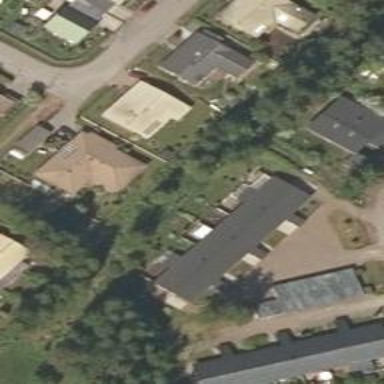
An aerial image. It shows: Terrace building with gabled roof.